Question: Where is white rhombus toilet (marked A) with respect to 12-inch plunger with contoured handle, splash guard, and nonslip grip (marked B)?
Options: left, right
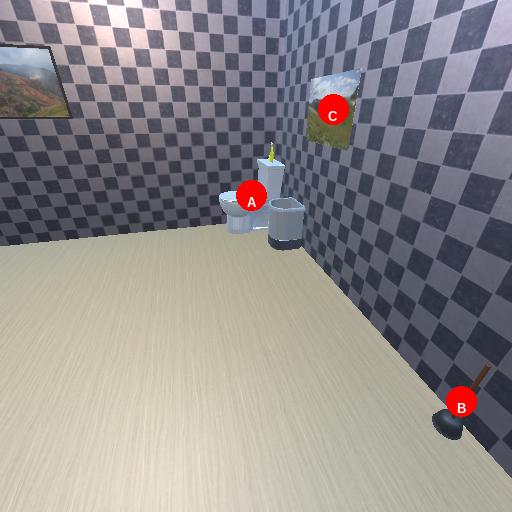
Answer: left